Question: i'm using jfreechart, and i need to add labels to my series data. There are bold dots on graphic and they need labels... Following code does not work.

'''
XYSeries series = new XYSeries("Average Size");
series.add(.60, .70);
XYDataset xyDataset = new XYSeriesCollection(series);
XYItemRenderer rend = new XYShapeRenderer();
XYItemLabelGenerator generator = new XYItemLabelGenerator() {
@Override
public String generateLabel(XYDataset xyd, int i, int i1) {
return "Some label?";
}
};
//SeriesItemLabelGenerator
rend.setBaseItemLabelGenerator(generator);
rend.setBaseItemLabelsVisible(true);
ItemLabelPosition pos = new ItemLabelPosition(ItemLabelAnchor.CENTER, TextAnchor.TOP_LEFT);
rend.setBasePositiveItemLabelPosition(pos);
'''
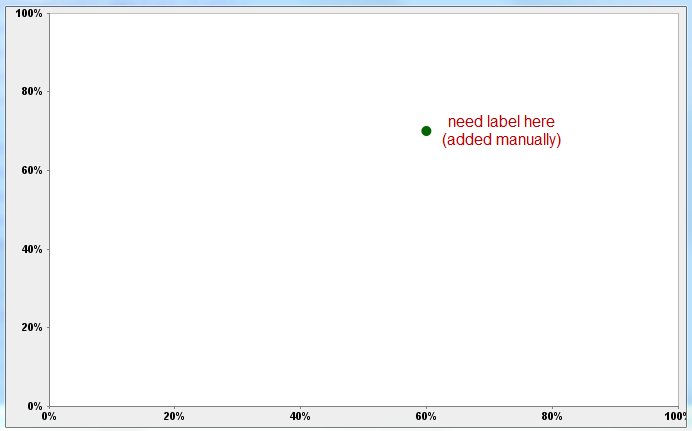
Answer: I think the problem is that XYShapeRenderer(<URL>, which extends AbstractXYItemRenderer, does not implement ItemLabelGenerator logic yet.
So, or you will need to use another Renderer.
For example, XYLineAndShapeRenderer(<URL> implements it:
'''
// draw the item label if there is one...
if (isItemLabelVisible(series, item)) {
drawItemLabel(g2, orientation, dataset, series, item, xx, yy,(y1 < 0.0));
}
'''
Or you will need to extend XYShapeRenderer yourself and add the label drawing logic, using any of the other Renderer's source code as an example.